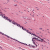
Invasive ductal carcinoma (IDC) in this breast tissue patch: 0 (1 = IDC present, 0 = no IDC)